Field crop: maize
Growth stage: 1
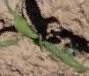
Species: maize